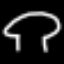
Label: mushroom